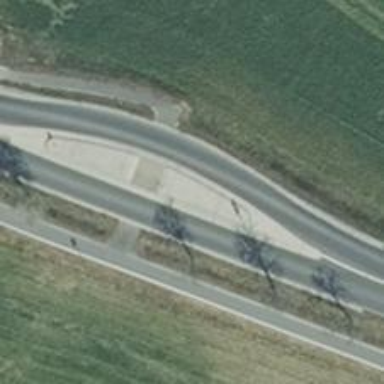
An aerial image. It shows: Primary road with asphalt surface.